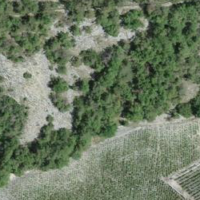
EUNIS habitat code: 45
Species observed at this site:
Amelanchier ovalis